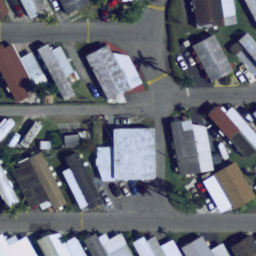
Label: residential